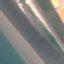
Land use / land cover class: River